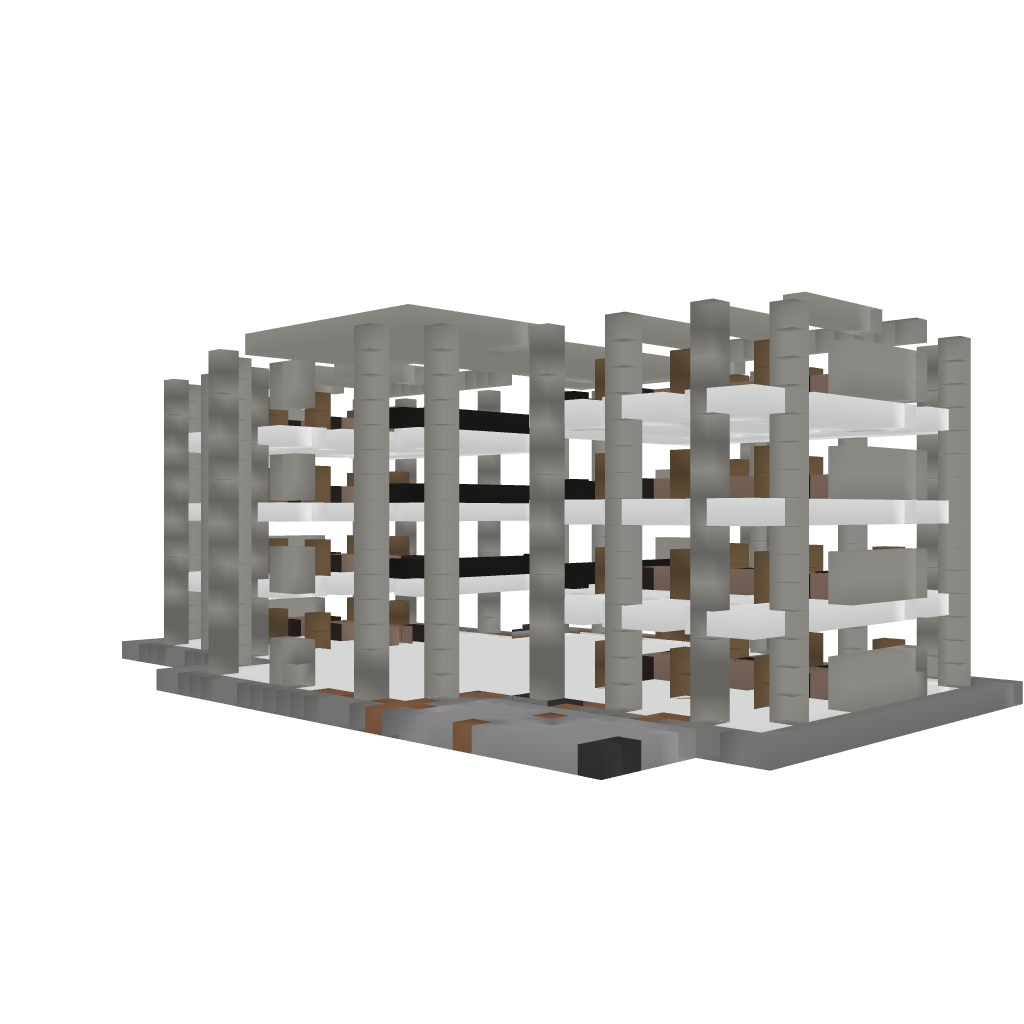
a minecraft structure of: Modern Hotel